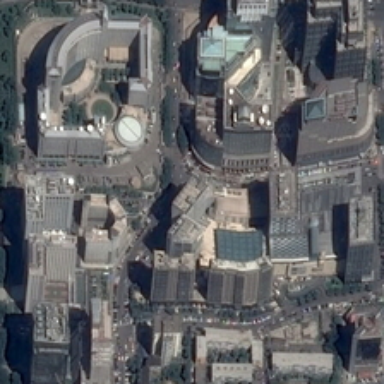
Tall buildings are on both sides of the road .